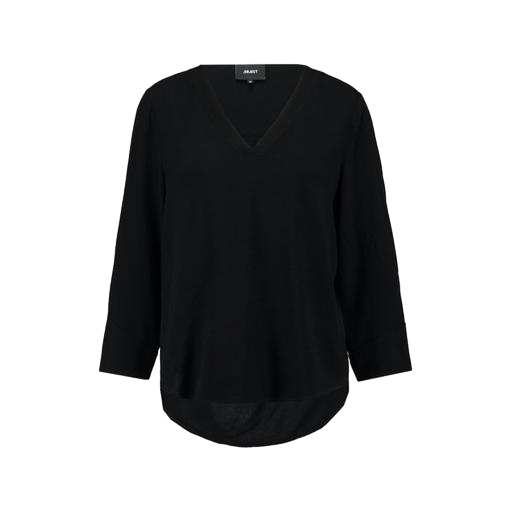
black v-neck top only macy, black three-quarter-sleeve top only macy, black dolman-sleeve split-neck top only macy, white background